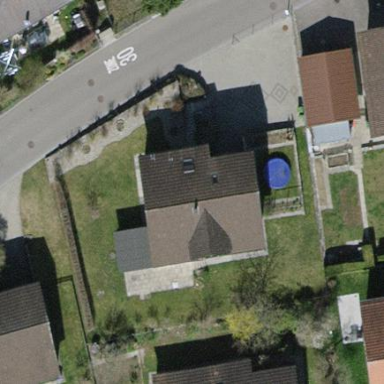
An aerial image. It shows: Detached building with gabled roof.